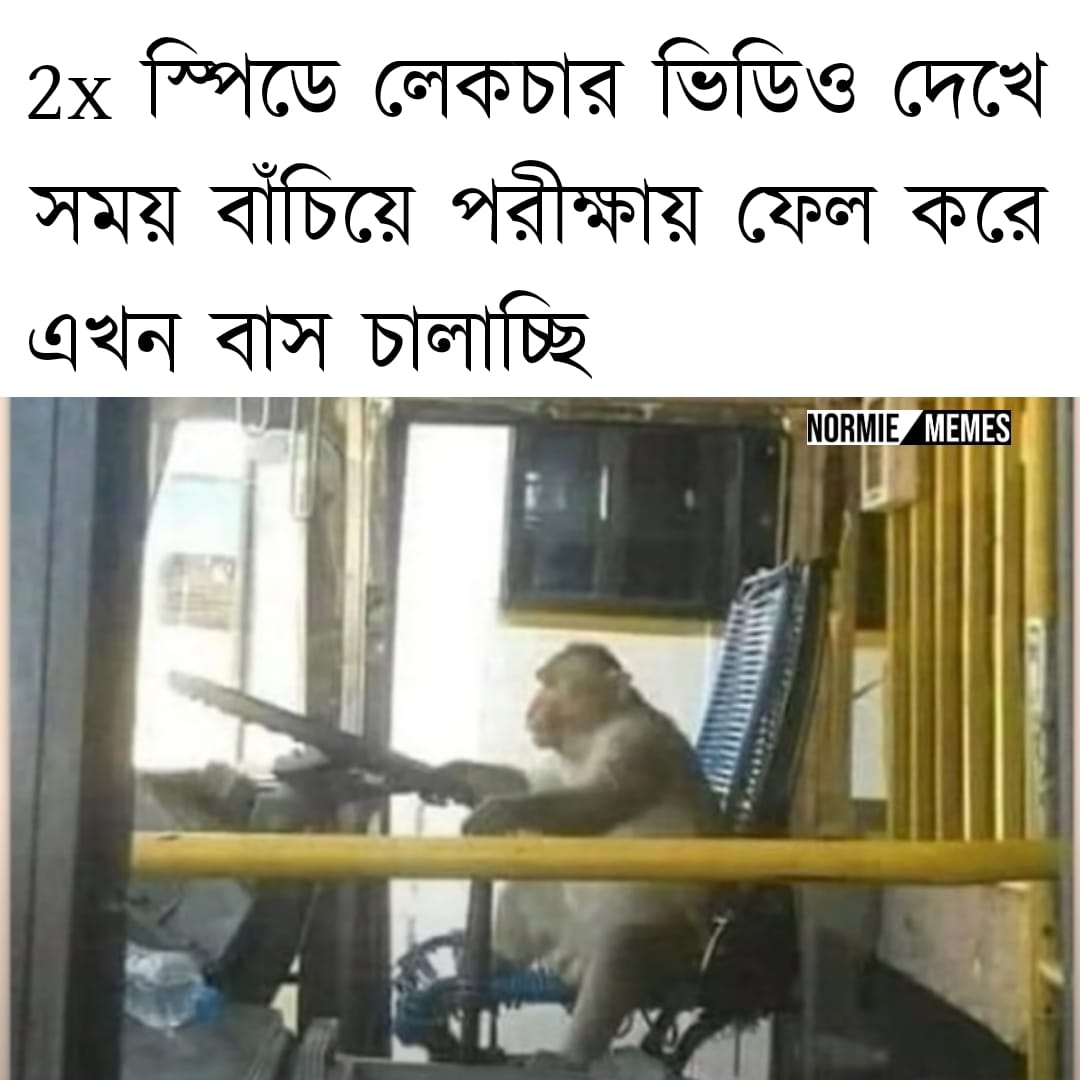
Text: স্পিডে লেকচার ভিডিও দেখে সময় বাঁচিয়ে পরীক্ষায় ফেল করে এখন বাস চালাচ্ছি
Label: Non Hate